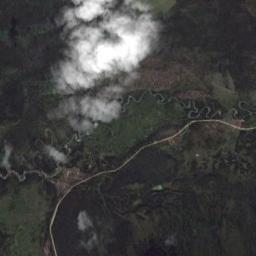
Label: cloud